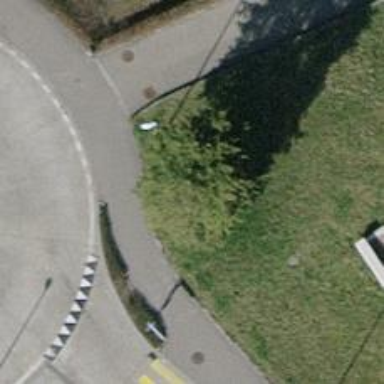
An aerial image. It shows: Urban tree with needleleaved evergreen leaves.